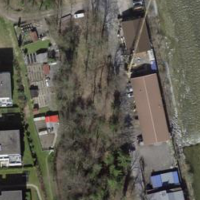
EUNIS habitat code: 55
Species observed at this site:
Allium ursinum
Fagus sylvatica